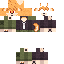
A female human skin with medium skin, wearing brown long hair dressed in a blue hoodie and black pants, featuring a closed mouth.